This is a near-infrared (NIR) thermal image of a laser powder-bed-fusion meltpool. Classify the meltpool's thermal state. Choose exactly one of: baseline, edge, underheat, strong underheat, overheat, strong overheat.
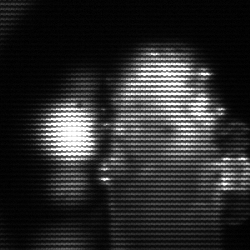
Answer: strong underheat